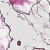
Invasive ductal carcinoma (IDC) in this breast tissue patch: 0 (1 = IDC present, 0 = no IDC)